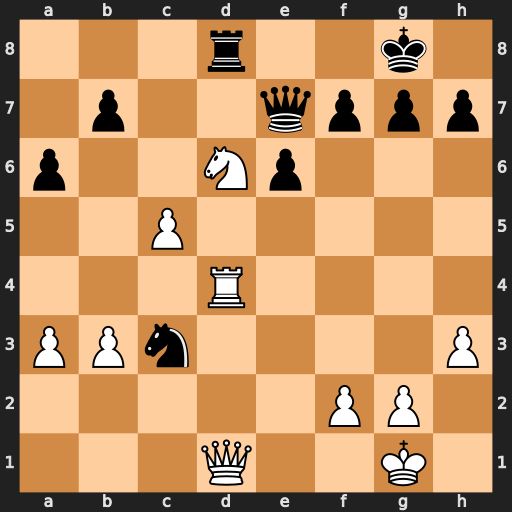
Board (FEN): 3r2k1/1p2qppp/p2Np3/2P5/3R4/PPn4P/5PP1/3Q2K1
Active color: w
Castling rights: -
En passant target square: -
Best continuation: Nf5 Rxd4 Nxe7+